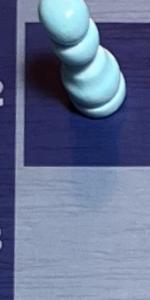
Label: Empty